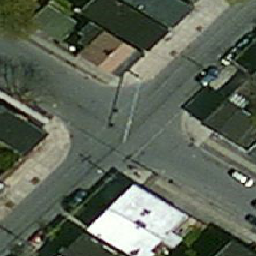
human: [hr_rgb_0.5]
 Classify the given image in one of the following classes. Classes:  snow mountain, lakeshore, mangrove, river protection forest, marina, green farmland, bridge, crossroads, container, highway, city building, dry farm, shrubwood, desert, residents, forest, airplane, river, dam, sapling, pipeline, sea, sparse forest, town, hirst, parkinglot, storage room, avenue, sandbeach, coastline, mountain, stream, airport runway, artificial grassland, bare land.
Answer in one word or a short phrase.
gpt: crossroads